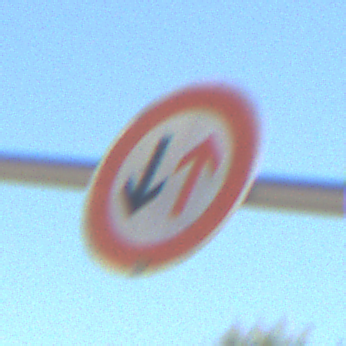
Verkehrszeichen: VorrangDesGegenverkehrs
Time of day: Midday
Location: Outdoor (Nature)
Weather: Clear
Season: Summer
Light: Natural